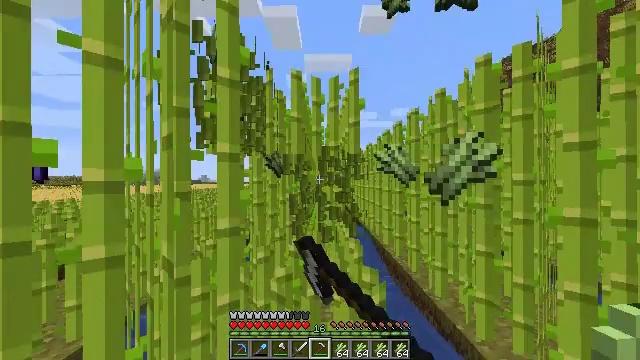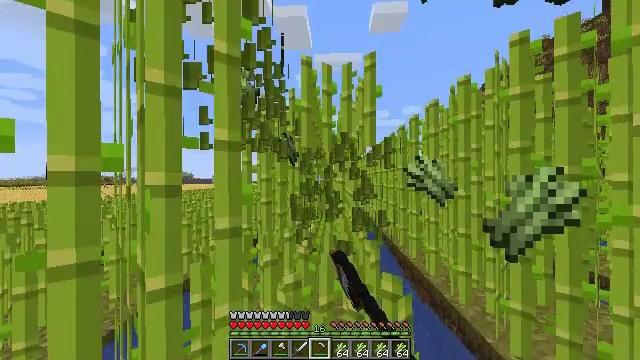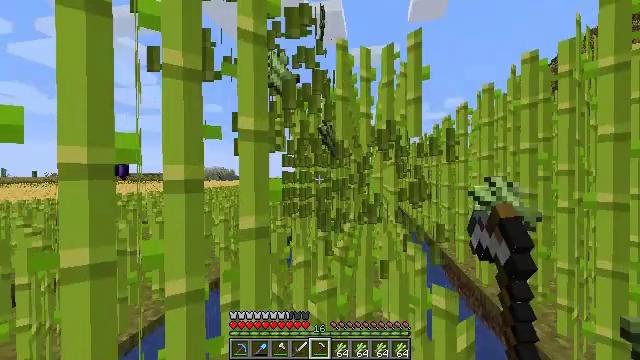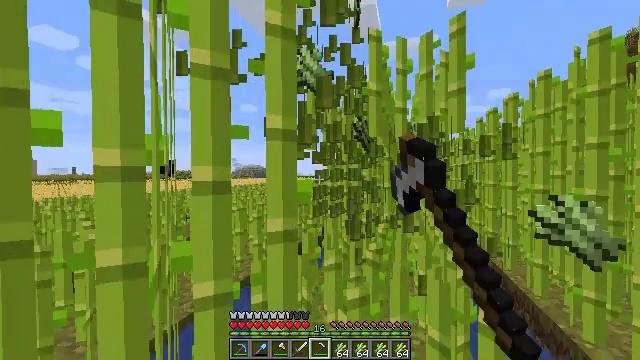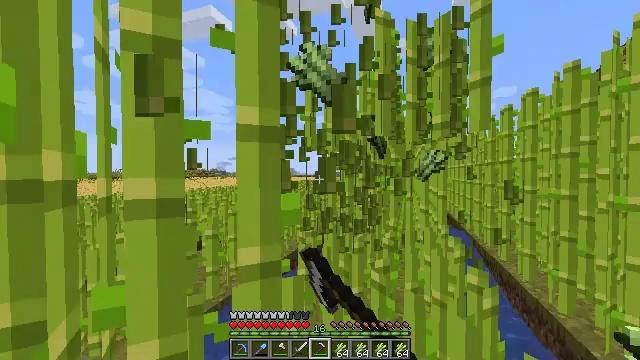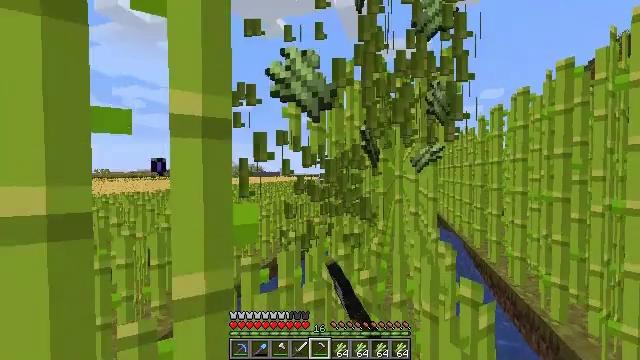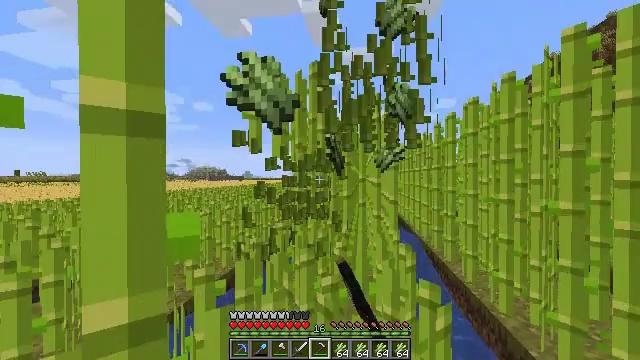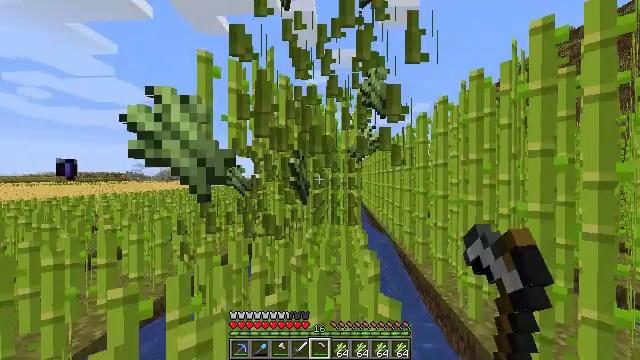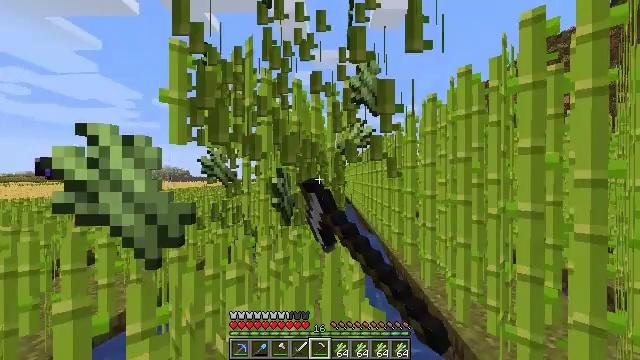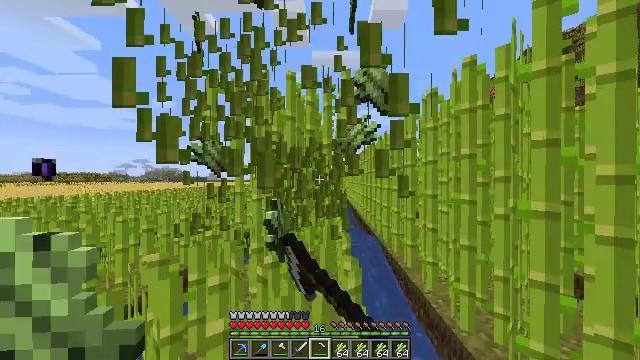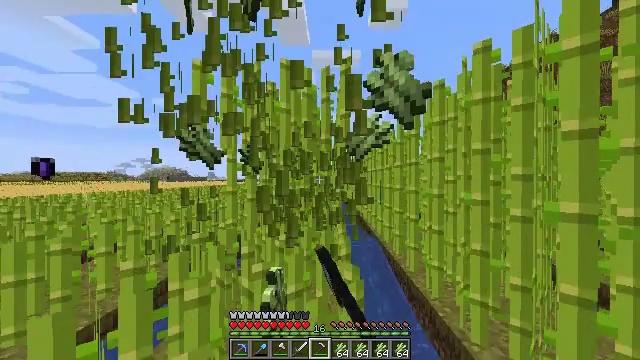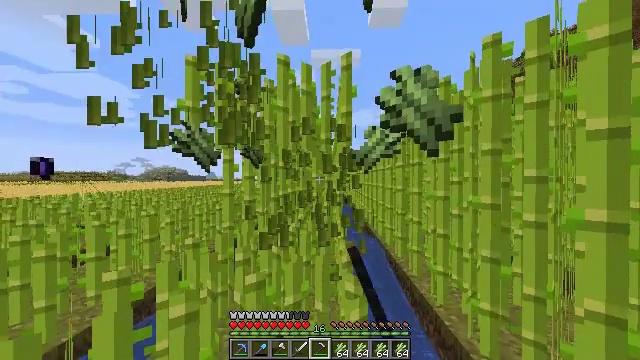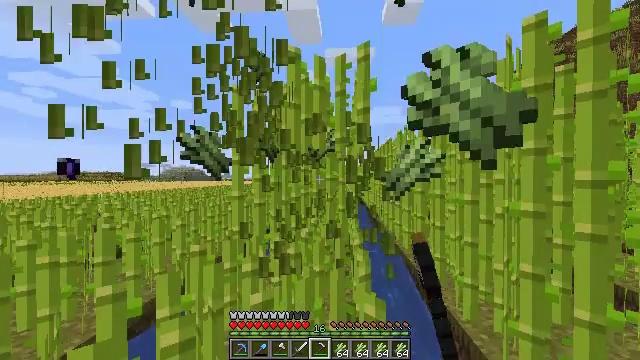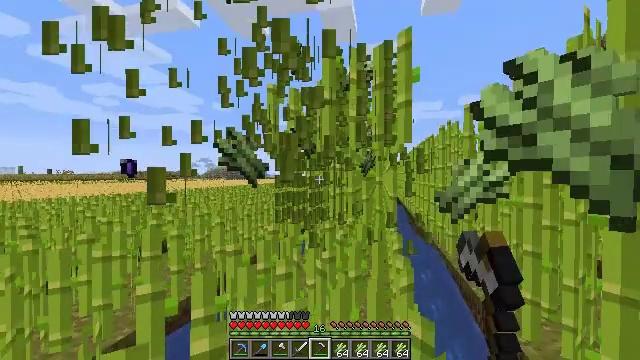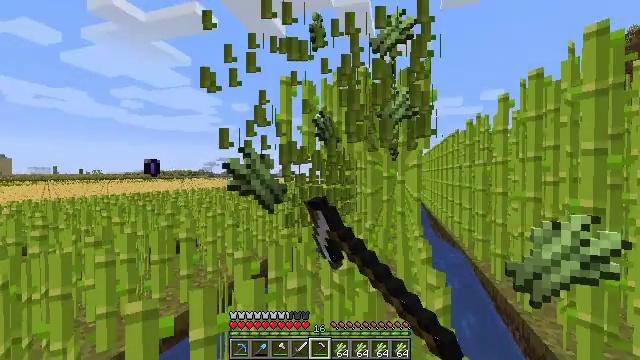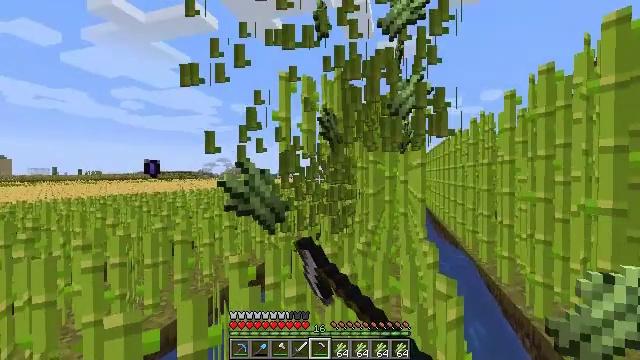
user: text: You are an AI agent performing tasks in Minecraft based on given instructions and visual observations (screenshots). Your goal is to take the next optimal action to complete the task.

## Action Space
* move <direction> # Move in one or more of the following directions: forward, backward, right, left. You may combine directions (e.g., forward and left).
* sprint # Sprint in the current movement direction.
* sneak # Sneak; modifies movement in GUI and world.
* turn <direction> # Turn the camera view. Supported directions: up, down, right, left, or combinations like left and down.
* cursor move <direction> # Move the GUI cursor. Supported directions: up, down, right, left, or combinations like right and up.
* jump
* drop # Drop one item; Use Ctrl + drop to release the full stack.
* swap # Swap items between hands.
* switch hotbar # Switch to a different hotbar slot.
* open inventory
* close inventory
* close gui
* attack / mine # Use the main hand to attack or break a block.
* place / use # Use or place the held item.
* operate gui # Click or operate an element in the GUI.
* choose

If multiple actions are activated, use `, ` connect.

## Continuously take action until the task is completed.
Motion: motion action
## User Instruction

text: Collect sugar cane near water sources.
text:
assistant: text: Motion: move forward, turn left, attack / mine
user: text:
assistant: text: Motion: move forward, turn left, attack / mine
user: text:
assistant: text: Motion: move forward, turn left, attack / mine
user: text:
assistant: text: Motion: move forward, attack / mine
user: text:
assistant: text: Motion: move forward and move right, turn right, attack / mine
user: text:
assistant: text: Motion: move forward and move right, turn right, attack / mine
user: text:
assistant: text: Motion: move forward and move right, turn right, attack / mine
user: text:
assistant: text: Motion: move forward, turn right, attack / mine
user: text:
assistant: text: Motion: move forward, attack / mine
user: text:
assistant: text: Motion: move forward, attack / mine
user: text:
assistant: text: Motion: move forward, attack / mine
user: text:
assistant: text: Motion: move forward, turn left, attack / mine
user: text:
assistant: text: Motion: move forward, turn left, attack / mine
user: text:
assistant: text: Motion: move forward, turn left, attack / mine
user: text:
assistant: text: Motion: move forward, attack / mine
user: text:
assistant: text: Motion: move forward, attack / mine
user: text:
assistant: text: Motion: move forward, turn right, attack / mine
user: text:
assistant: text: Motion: move forward, turn right, attack / mine
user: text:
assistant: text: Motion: move forward and move right, turn right, attack / mine
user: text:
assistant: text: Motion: move forward and move right, attack / mine
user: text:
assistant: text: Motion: move forward and move right, attack / mine
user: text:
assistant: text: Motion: move forward, turn left, attack / mine
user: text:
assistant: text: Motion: move forward, turn left, attack / mine
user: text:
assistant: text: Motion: move forward, turn left, attack / mine
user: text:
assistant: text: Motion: move forward, turn left, attack / mine
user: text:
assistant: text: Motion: move forward, attack / mine
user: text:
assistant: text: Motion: move forward, turn right, attack / mine
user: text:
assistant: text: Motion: move forward, turn right, attack / mine
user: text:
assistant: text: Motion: move forward, turn right, attack / mine
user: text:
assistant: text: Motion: move forward, turn right, attack / mine